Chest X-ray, AP view. Patient: 61 years old, sex F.
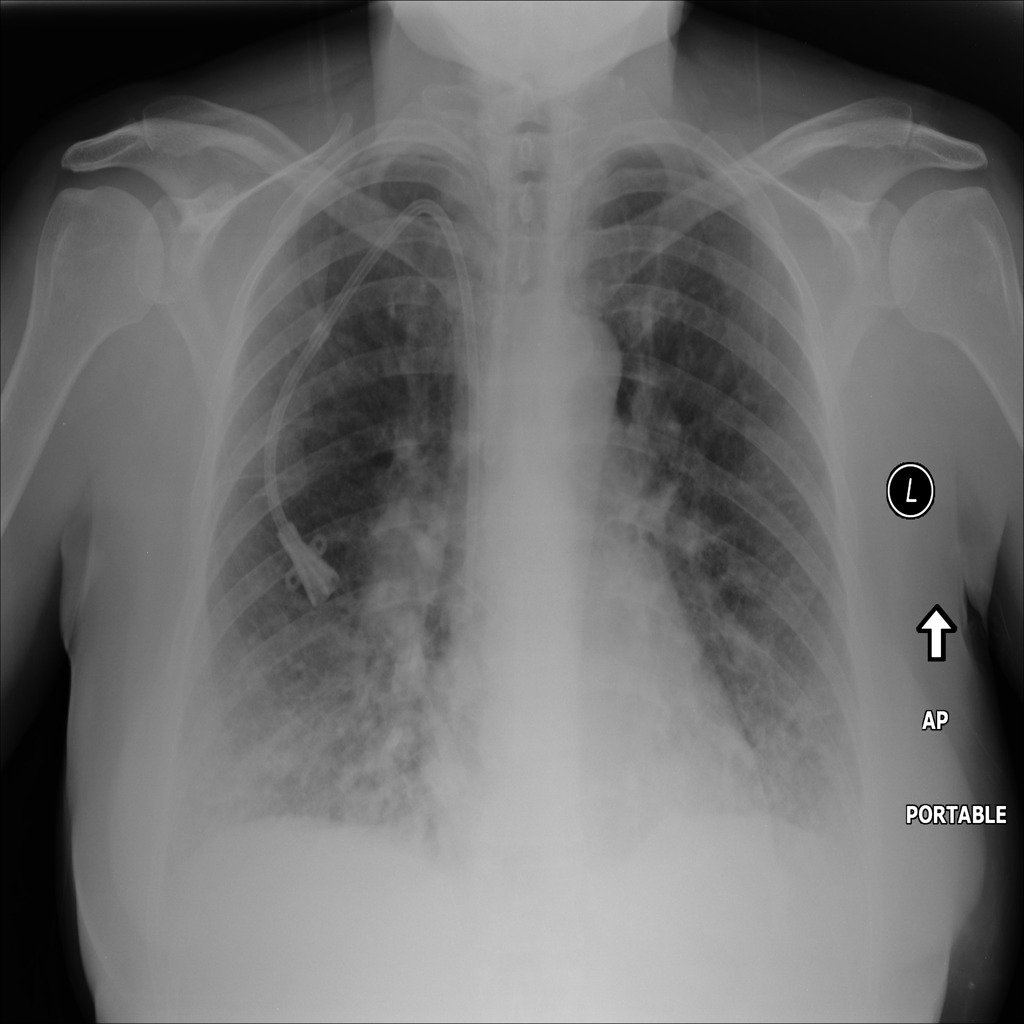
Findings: Mass, Nodule